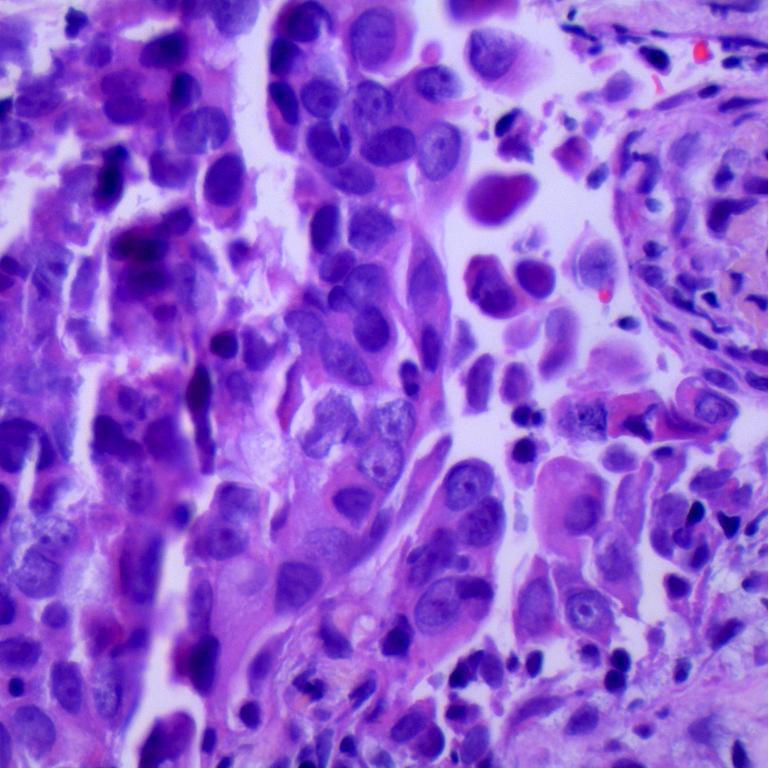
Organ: lung
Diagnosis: adenocarcinomas